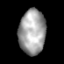
Tissue: prostate
Cell type: T cells
Senescence score: 0.3574
Nuclear area (px): 1168
Mean DAPI intensity: 162.535